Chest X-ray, PA view. Patient: 25 years old, sex M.
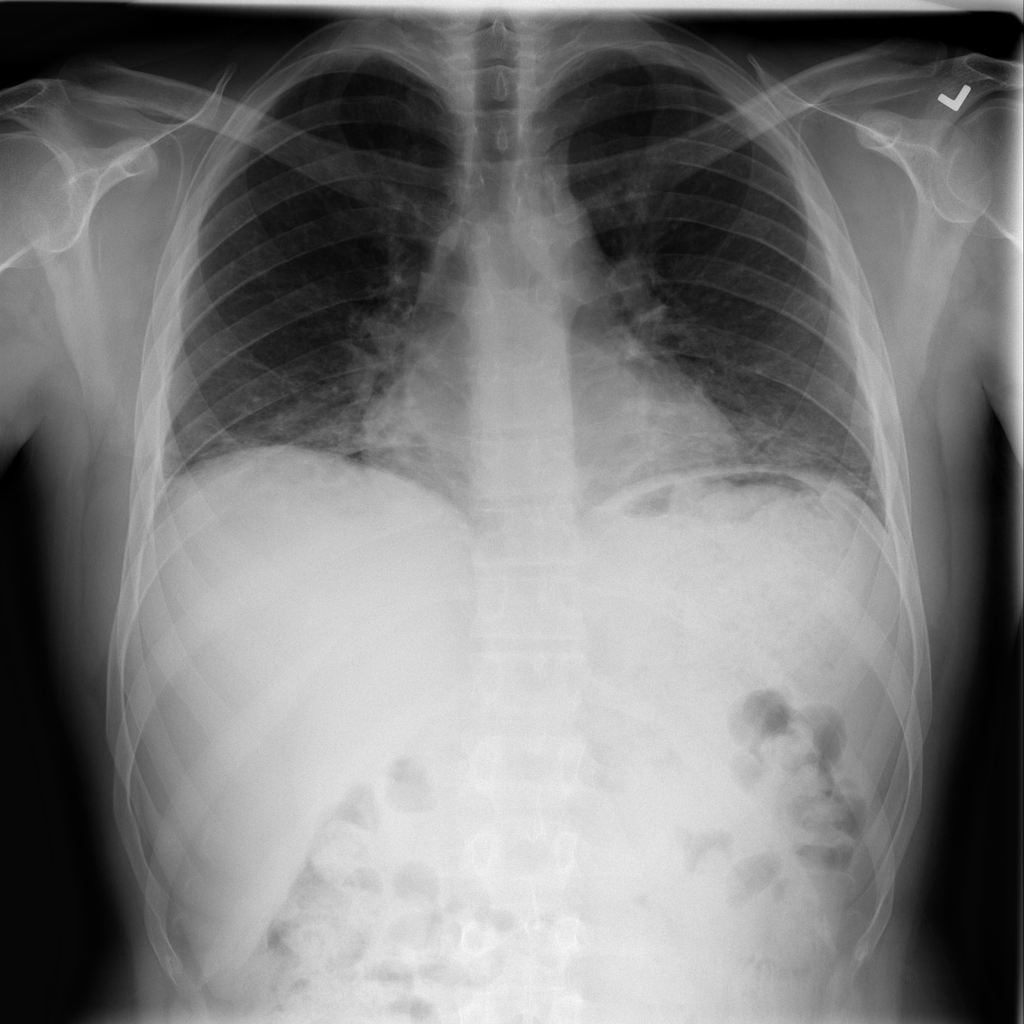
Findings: Atelectasis